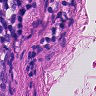
Metastatic tissue present: no